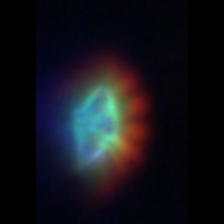
Taxon: Gyrodinium
Group: Dinoflagellates